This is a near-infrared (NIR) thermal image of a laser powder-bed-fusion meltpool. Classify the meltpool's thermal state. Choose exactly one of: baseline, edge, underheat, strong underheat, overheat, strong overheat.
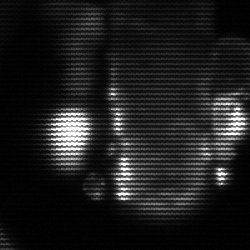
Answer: strong underheat